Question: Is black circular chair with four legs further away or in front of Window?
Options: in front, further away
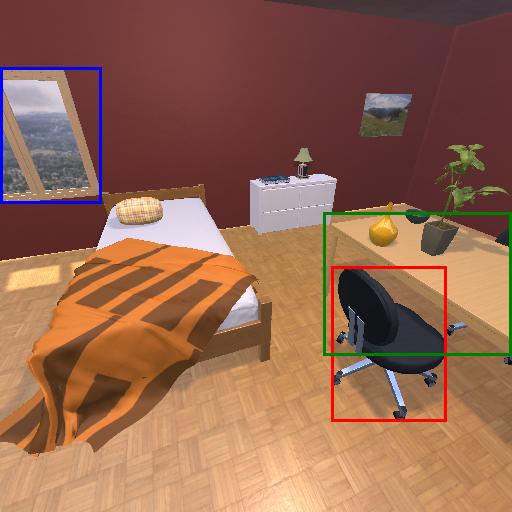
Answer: in front